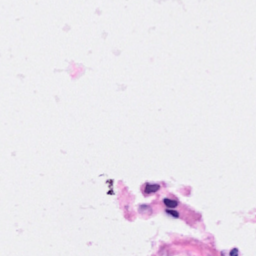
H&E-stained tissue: Breast